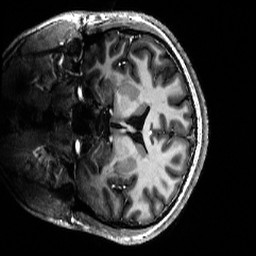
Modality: T1w
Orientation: coronal
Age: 21
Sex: male
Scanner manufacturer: siemens
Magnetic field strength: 6.98 T
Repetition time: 6 s
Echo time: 0.00299 s